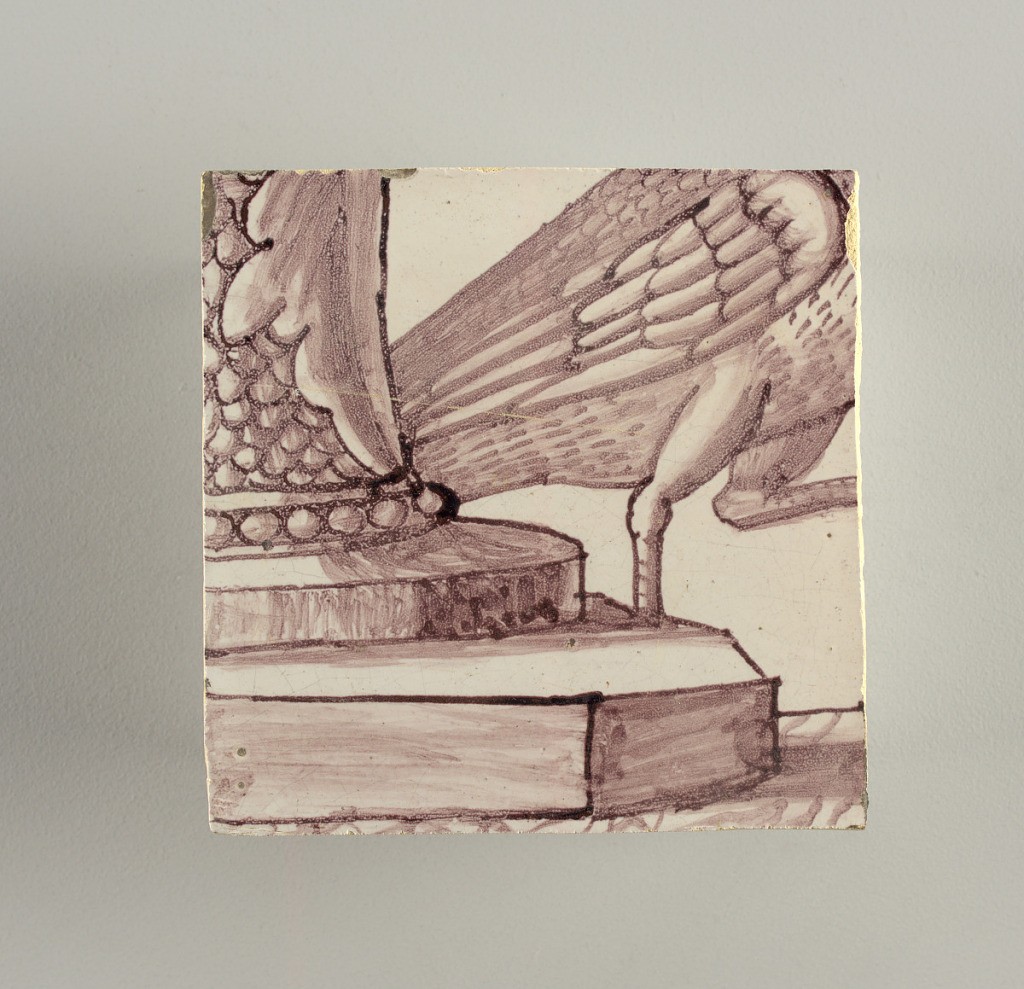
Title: Wall facing
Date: ca. 1725
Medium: Tin-glazed earthenware, underglaze
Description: Horizontal rectangle.  Thirty-seven tiles wide and twenty-one high with opening for door or window nineteen and one-half tiles high and twelve wide.  To left and right of opening, centered canopy above. Left, woman representing Hope, right, a sculputure urn.  Centered above opening, a mascaron.  Arabesque design of foliage.